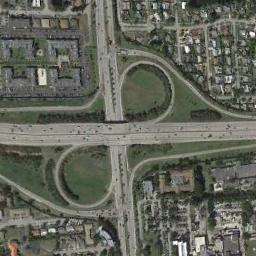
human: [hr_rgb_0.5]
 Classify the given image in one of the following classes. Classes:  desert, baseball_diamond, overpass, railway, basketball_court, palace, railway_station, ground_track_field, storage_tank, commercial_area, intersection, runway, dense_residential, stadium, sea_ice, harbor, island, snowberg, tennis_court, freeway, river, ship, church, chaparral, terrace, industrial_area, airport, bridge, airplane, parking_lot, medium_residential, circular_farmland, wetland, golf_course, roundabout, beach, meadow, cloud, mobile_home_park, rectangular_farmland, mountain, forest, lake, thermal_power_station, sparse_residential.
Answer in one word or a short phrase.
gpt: overpass